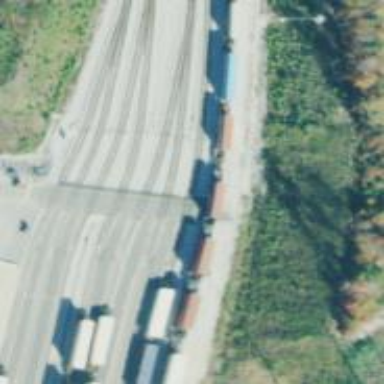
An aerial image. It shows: Wedge is used for the railway derail.